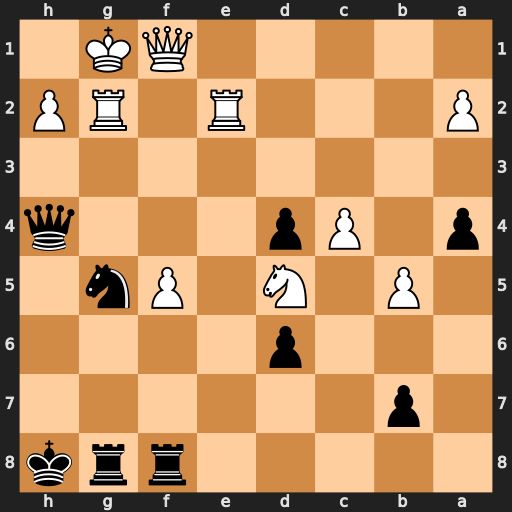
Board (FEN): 5rrk/1p6/3p4/1P1N1Pn1/p1Pp3q/8/P3R1RP/5QK1
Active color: b
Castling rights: -
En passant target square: -
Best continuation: Nh3+ Kh1 Rxg2 Qxg2 Rg8